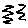
Label: zigzag